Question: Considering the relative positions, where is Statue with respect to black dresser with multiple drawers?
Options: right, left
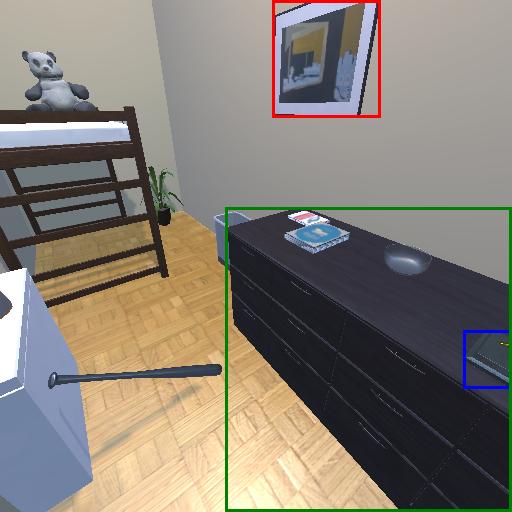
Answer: right